Interaction volume radius: 10 \u00c5
Interaction volume height: 10 \u00c5
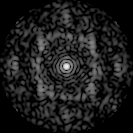
Disorder parameter: 0.6993